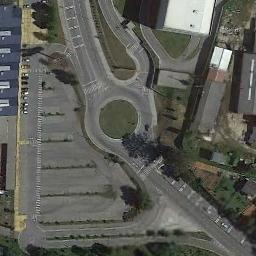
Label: roundabout